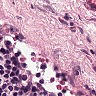
Metastatic tissue present: no